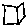
Label: square